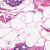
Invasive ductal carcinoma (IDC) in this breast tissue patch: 0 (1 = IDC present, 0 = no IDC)